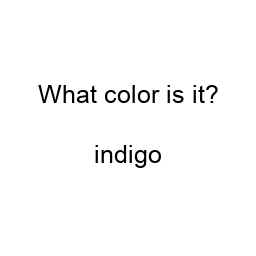
Color: black
Color name shown: indigo
Background color: white
Question text color: black